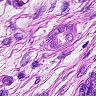
Metastatic tissue present: yes